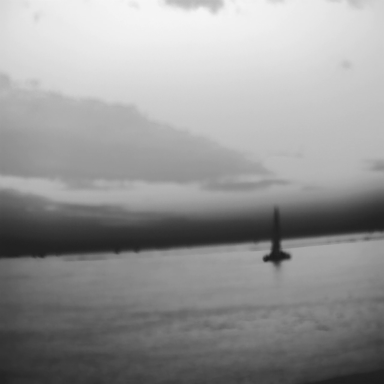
There is a sailboat in the infrared image.